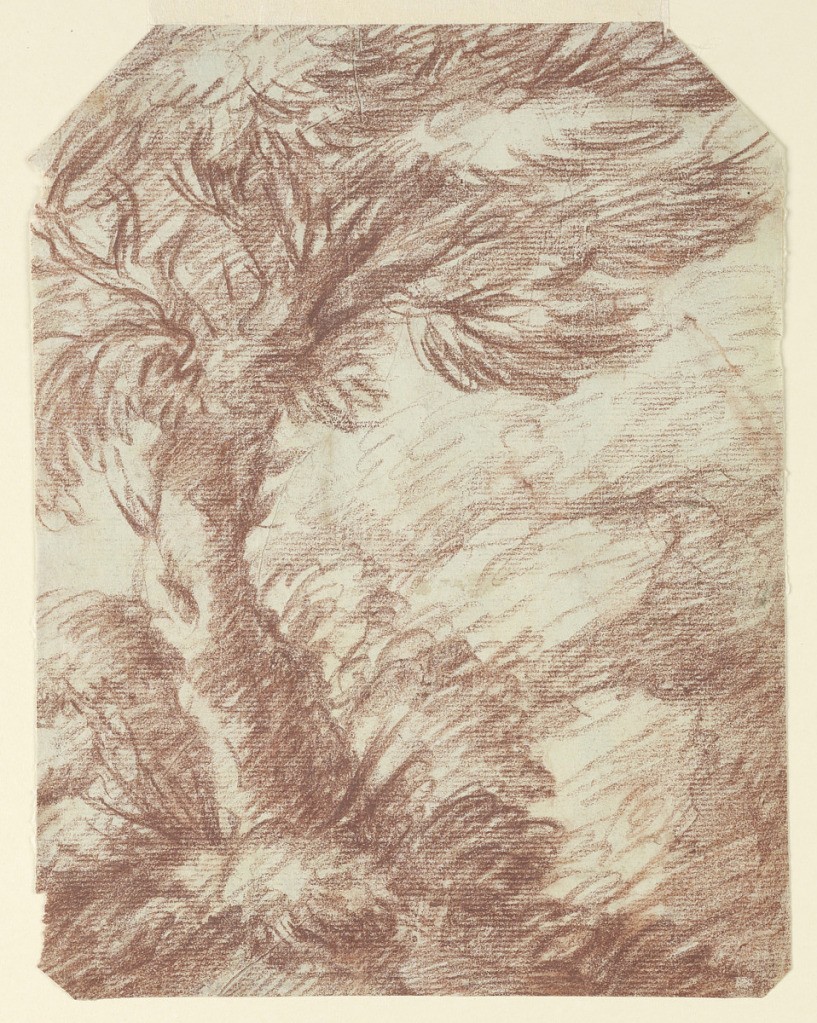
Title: Study of Trees
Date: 1650–1700
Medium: Red chalk on laid cream paper
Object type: Drawing
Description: A large tree, surrounded by bushes, is depicted on the left. The presence of other trees is suggested in the background. The top corners of the sheet are chamfered.